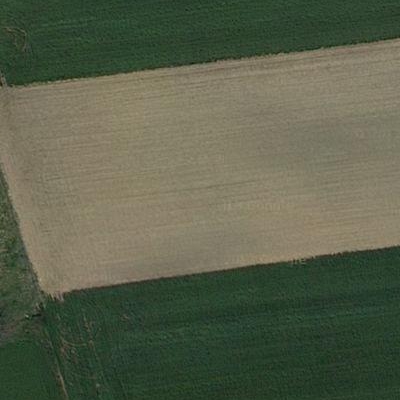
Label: bField